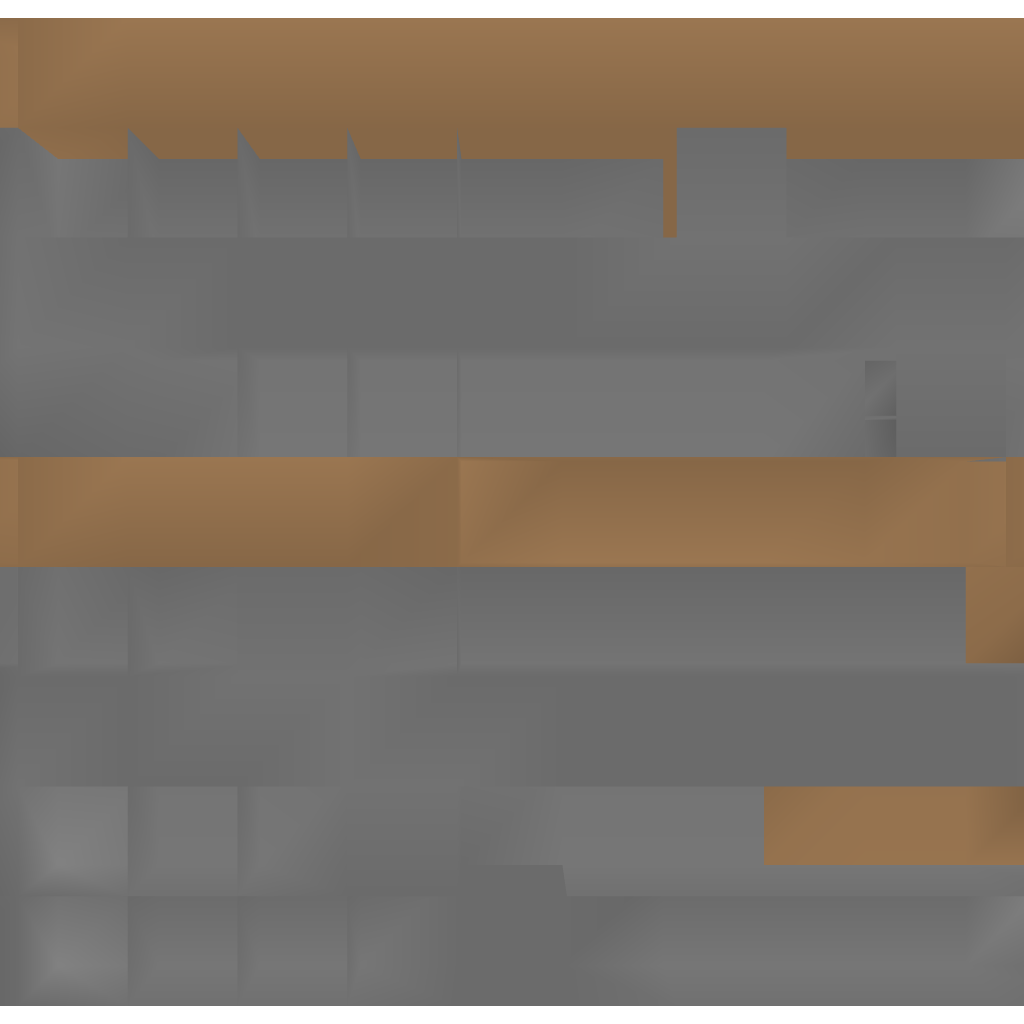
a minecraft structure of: boring brick building bad low quality